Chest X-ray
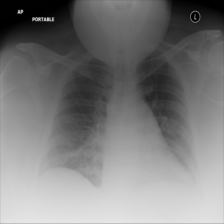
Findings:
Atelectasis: negative
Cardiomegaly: negative
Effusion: negative
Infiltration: negative
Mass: negative
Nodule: negative
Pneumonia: negative
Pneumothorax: negative
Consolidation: negative
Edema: negative
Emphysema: negative
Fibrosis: negative
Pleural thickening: negative
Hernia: negative